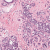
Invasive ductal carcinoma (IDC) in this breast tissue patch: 0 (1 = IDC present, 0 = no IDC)